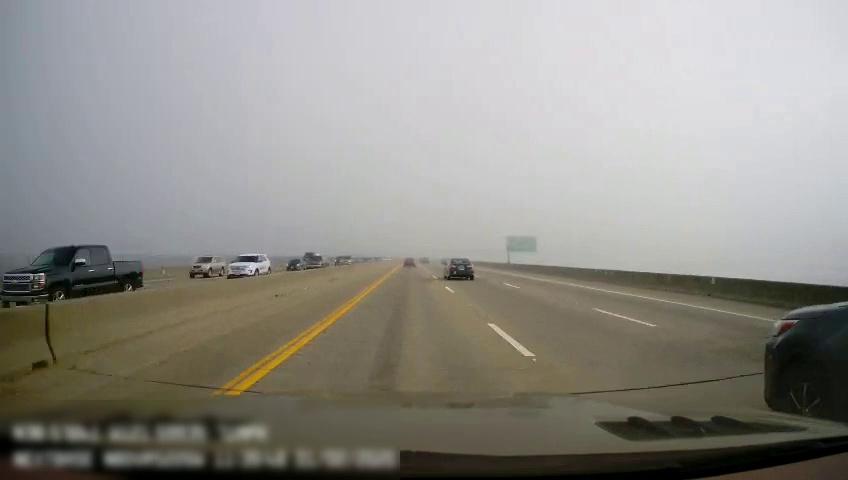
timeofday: Day
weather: Cloudy
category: Drivable Space
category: Drivable Space
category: Vehicles | SUV
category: Vehicles | SUV
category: Vehicles | Truck
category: Vehicles | Van
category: Vehicles | Car
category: Vehicles | Car
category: Vehicles | SUV
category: Vehicles | Car
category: Vehicles | SUV
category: Vehicles | Car
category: Lanes | Current Lane
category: Lanes | Current Lane
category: Lanes | Alternate Lane
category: Lanes | Alternate Lane
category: Lanes | Alternate Lane
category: Lanes | Opposite Lane
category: Lanes | Opposite Lane
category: Traffic | Signs